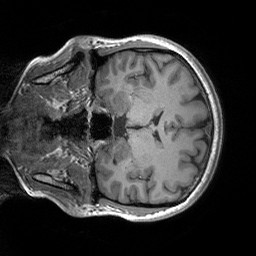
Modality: T1w
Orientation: coronal
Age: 20